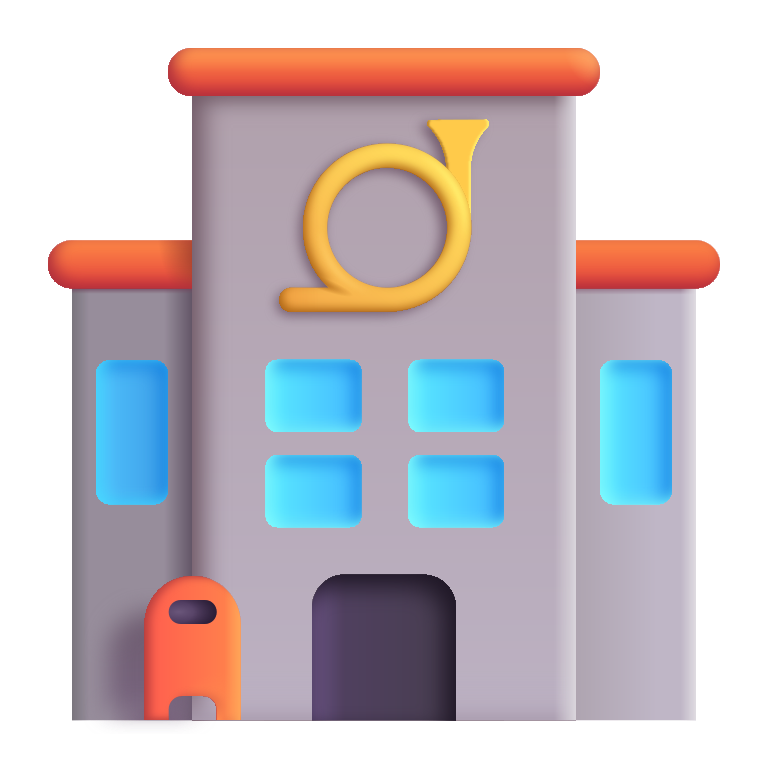
post office color